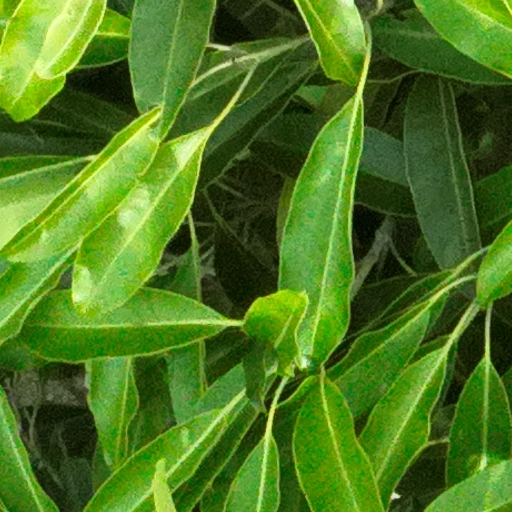
Species: Ocotea leptobotra
GBIF accepted scientific name: Ocotea leptobotra
Crown area (m\u00b2): 227.716